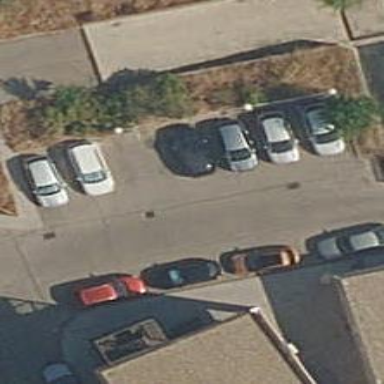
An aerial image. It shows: Parking area with surface.